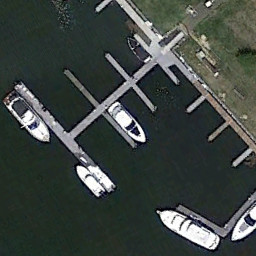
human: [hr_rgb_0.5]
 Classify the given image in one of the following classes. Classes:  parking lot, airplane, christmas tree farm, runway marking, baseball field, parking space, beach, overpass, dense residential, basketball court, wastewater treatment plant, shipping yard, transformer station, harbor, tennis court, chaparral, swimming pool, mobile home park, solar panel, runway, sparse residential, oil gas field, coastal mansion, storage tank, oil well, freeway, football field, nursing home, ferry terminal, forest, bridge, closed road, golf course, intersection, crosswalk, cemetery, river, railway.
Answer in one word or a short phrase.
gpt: ferry terminal